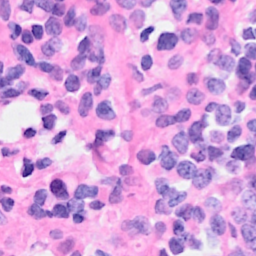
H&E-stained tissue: Breast